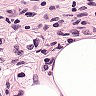
Metastatic tissue present: yes